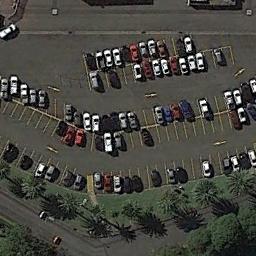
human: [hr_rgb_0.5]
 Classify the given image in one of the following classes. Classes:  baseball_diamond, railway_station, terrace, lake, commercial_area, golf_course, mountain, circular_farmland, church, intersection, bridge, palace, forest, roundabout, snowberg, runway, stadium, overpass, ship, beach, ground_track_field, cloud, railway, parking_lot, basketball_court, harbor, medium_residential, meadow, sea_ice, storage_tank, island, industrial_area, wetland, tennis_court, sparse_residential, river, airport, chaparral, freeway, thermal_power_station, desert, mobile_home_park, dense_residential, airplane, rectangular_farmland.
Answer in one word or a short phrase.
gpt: parking_lot